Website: lowes
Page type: payment
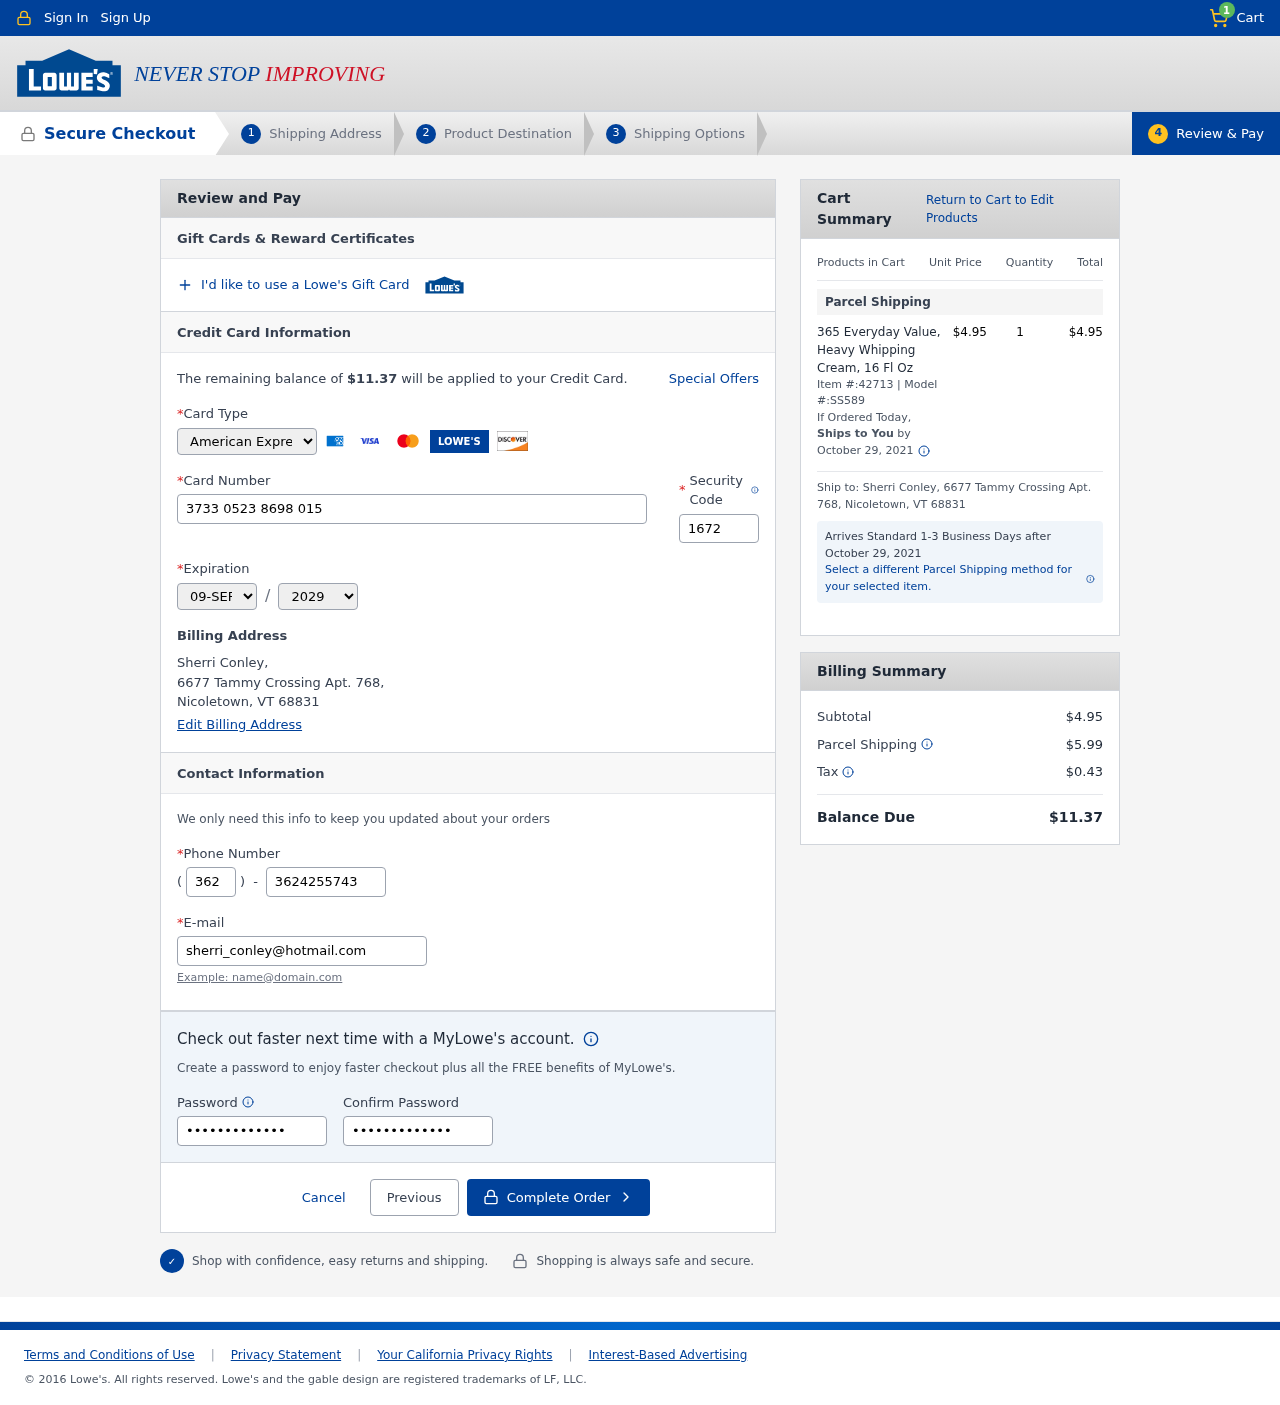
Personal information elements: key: PII_CARD_CVV
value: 1672
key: PII_CARD_EXPIRY_MONTH
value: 09
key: PII_CARD_EXPIRY_YEAR
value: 29
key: PII_CARD_NUMBER
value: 3733 0523 8698 015
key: PII_CARD_TYPE
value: American Express
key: PII_CITY_STATE_ZIP
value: Nicoletown, VT 68831
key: PII_EMAIL
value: sherri_conley@hotmail.com
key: PII_FULLNAME
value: Sherri Conley,
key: PII_PHONE
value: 3624255743
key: PII_PHONE_AREA
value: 362
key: PII_STREET
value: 6677 Tammy Crossing Apt. 768
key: PII_STREET
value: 6677 Tammy Crossing Apt. 768,
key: PII_FULLNAME2
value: Sherri Conley
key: PII_CITY
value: Nicoletown
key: PII_STATE_ABBR
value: VT
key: PII_POSTCODE
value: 68831
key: PII_POSTCODE_FULL
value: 68831
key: PII_CITY_STATE
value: Nicoletown, VT
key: PII_POSTCODE_NUMERIC
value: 68831
Product elements: key: PRODUCT1_NAME
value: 365 Everyday Value, Heavy Whipping Cream, 16 Fl Oz
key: PRODUCT1_PRICE
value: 4.95
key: PRODUCT1_QUANTITY
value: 1
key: PRODUCT1_ITEM
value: Item #:42713
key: PRODUCT1_MODEL
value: Model #:SS589
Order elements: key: ORDER_NUM_ITEMS
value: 1
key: ORDER_TOTAL
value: $11.37
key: ORDER_SHIPPING_DATE
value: October 29, 2021
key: ORDER_SUBTOTAL
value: $4.95
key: ORDER_SHIPPING_DATE2
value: October 29, 2021
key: ORDER_SHIPPING_COST
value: $5.99
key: ORDER_TAX
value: $0.43